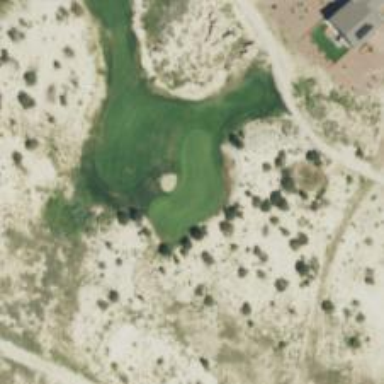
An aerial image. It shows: Golf hole.